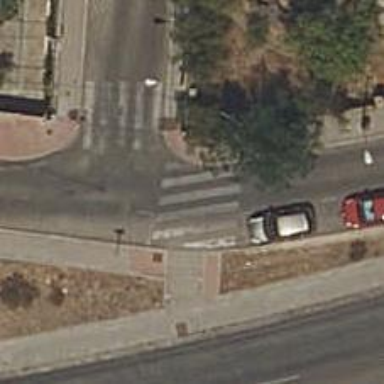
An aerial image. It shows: Sidewalk.